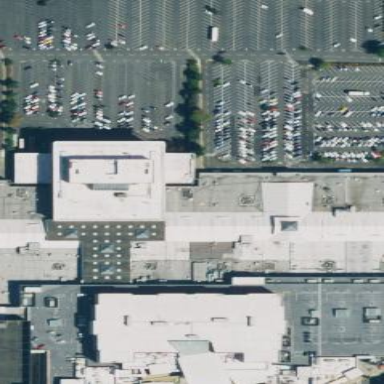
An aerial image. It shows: Mall building.